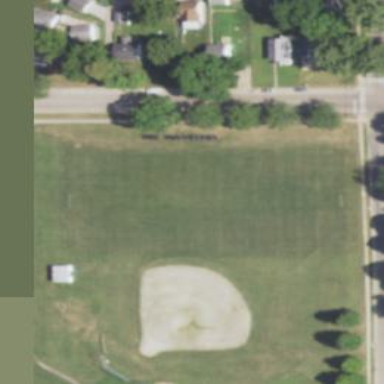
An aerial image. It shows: Baseball pitch for leisure land.